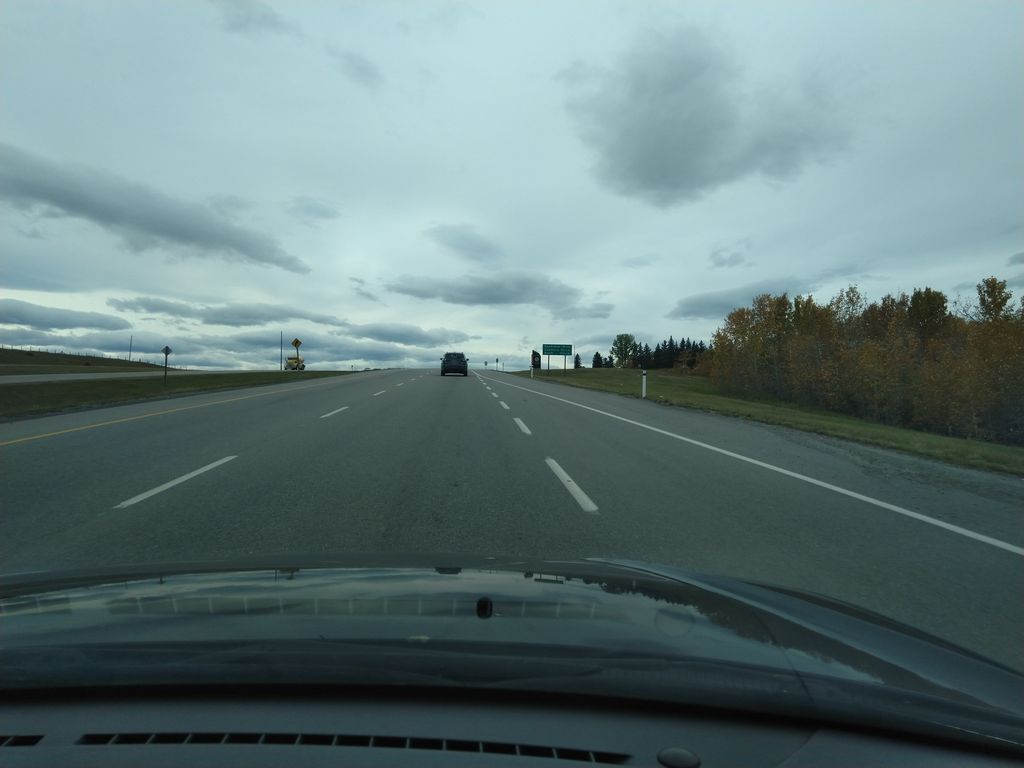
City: calgary